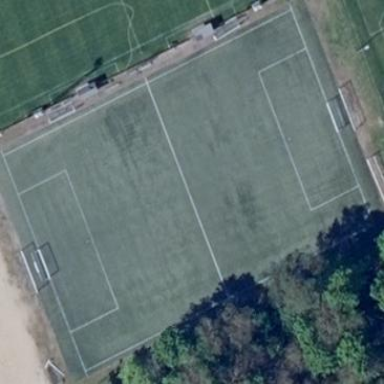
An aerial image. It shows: Multi-sport pitch for leisure activities.